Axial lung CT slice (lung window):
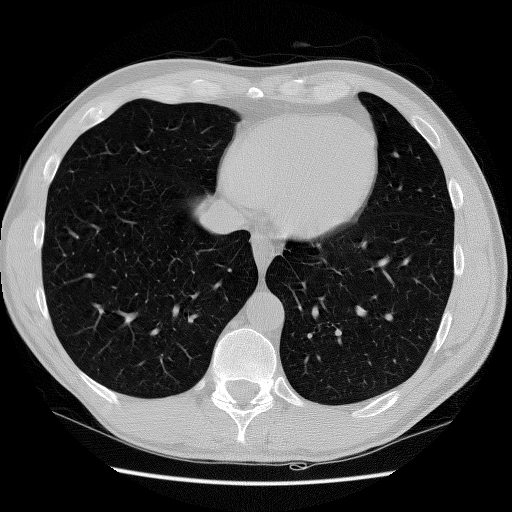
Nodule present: no